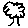
Label: tree